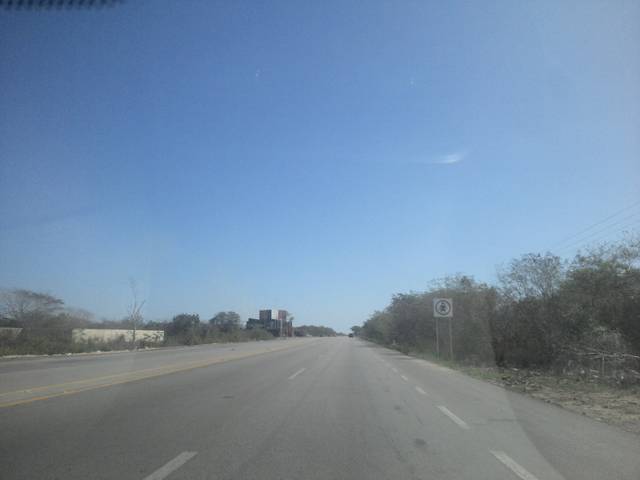
Region: Mexico
Coordinates: 21.055, -89.527